Question: I'm building an app for my gear s3 frontier using Tizen Studio. However there's a signature error every time I try to run the app on my device. I tried pretty much everything(creating certificates, setting the same date/hour on my PC and wear) but the problem persists. any ideas?

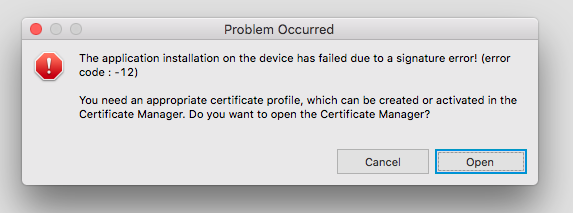
Answer: Try to use latest version of <URL>. At first light reset your device.
To light reset your device go to
After resetting, pair your Gear with your phone using <URL> app. Set the time and date of your Gear by following the date and time of the development machine.
Then try again to install your project to gear from Tizen Studio.
If the problem still exists, delete your old certificates from both and (/home/User/SamsungCertificate).
Again create certificate and try!
Also you may follow these threads
<URL>
<URL>